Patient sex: F
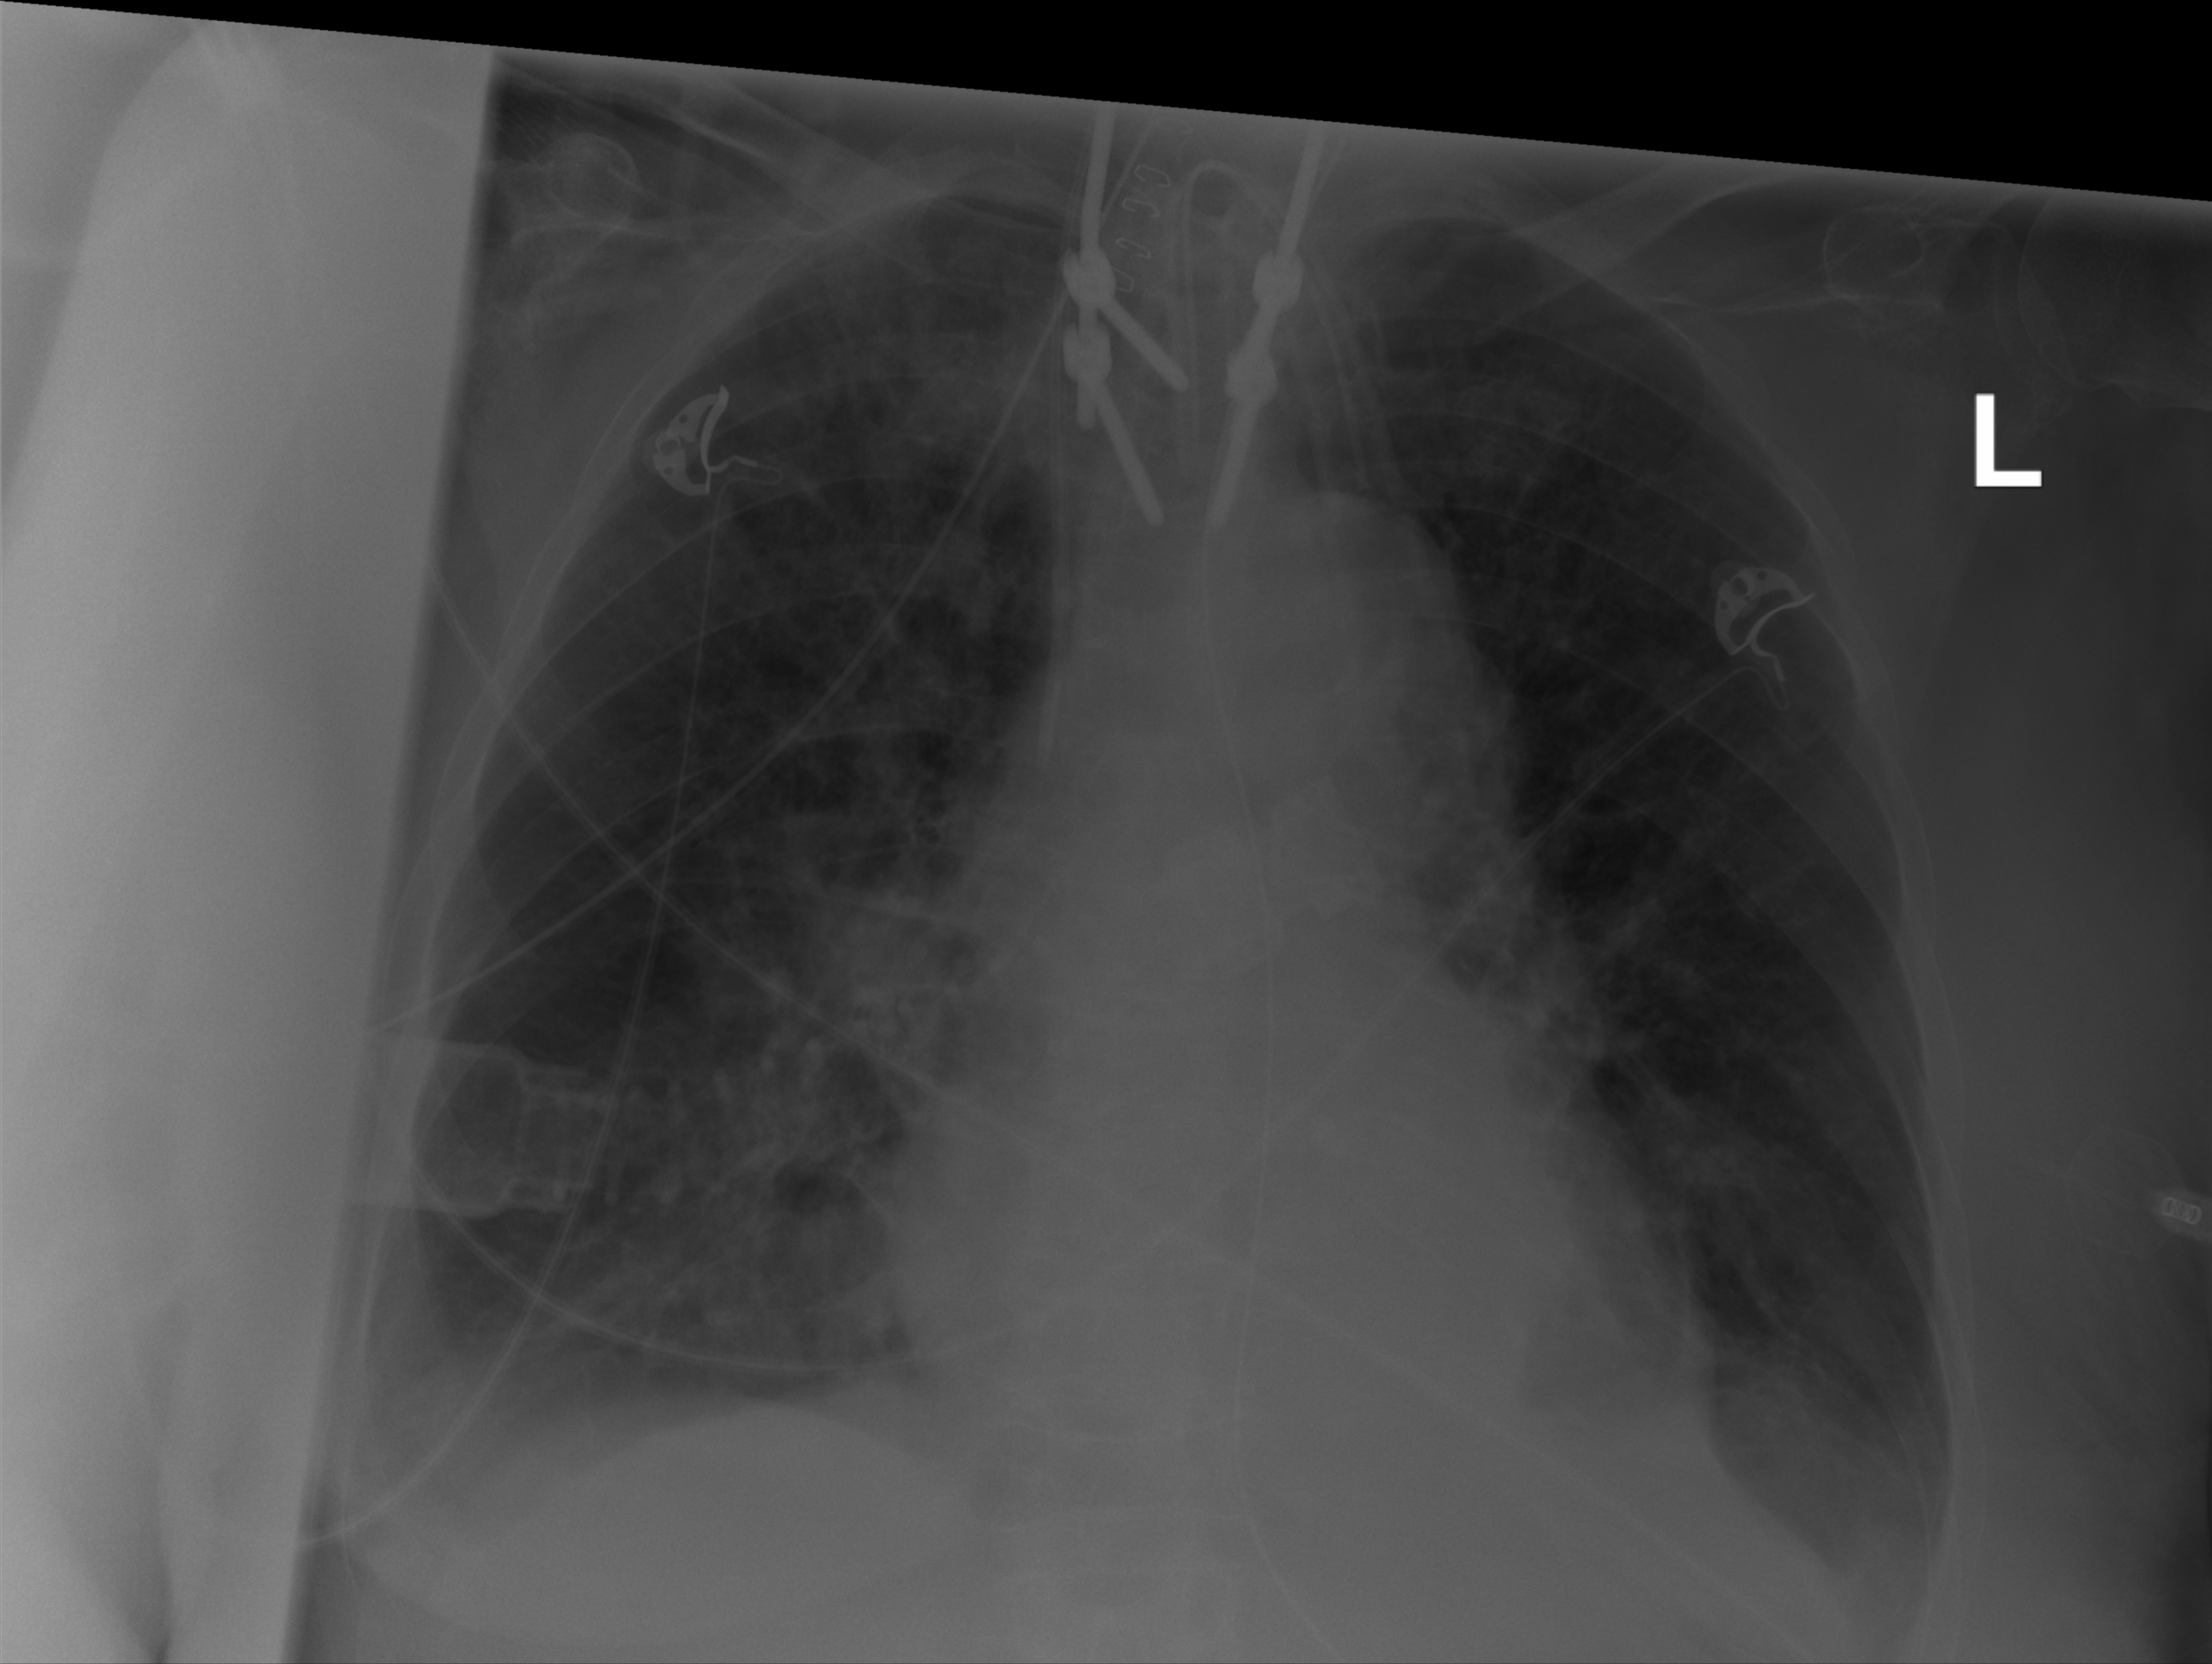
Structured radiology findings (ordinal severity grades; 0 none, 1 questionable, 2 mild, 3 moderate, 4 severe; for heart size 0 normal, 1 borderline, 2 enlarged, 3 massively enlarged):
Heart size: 0
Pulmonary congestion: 2
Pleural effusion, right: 1
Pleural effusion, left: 1
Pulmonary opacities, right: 0
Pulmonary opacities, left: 0
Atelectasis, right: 0
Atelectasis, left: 0